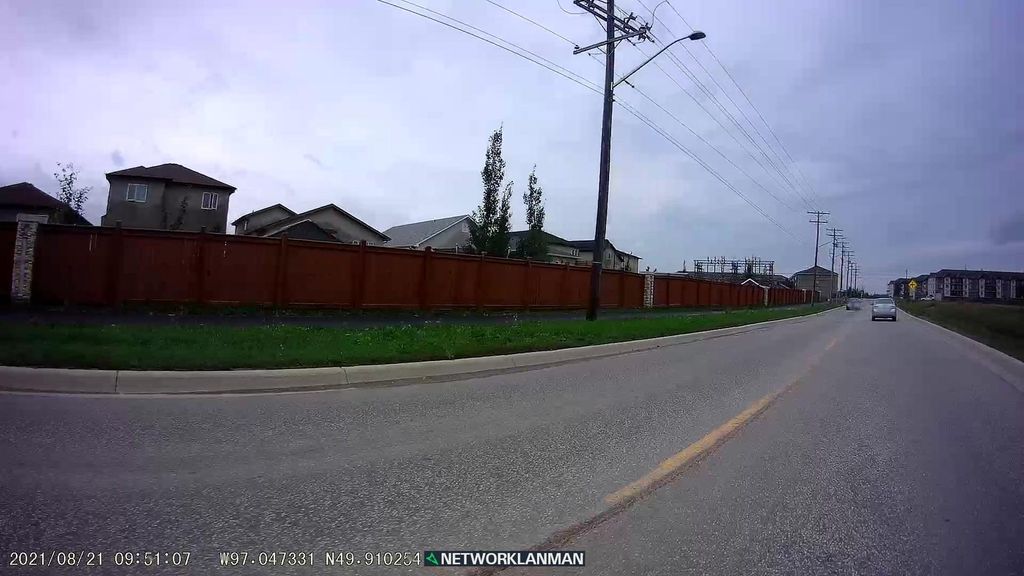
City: winnipeg